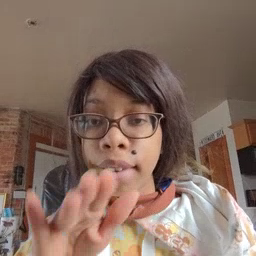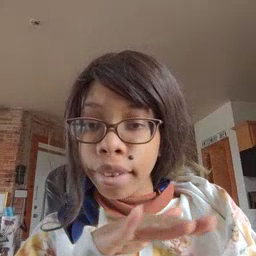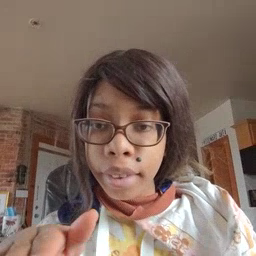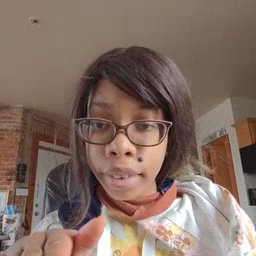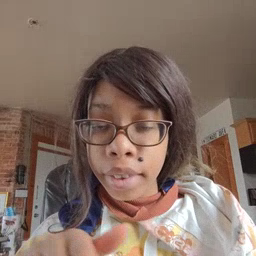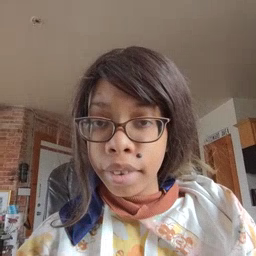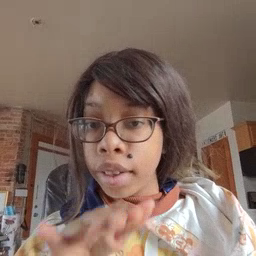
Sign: clean